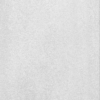
Label: dusty